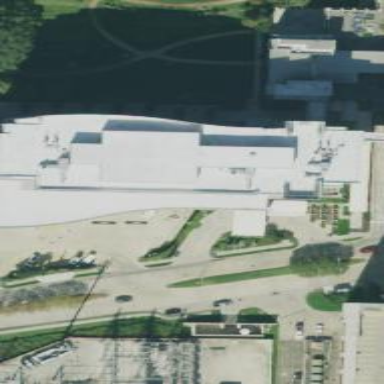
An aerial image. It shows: University building.